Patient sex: M
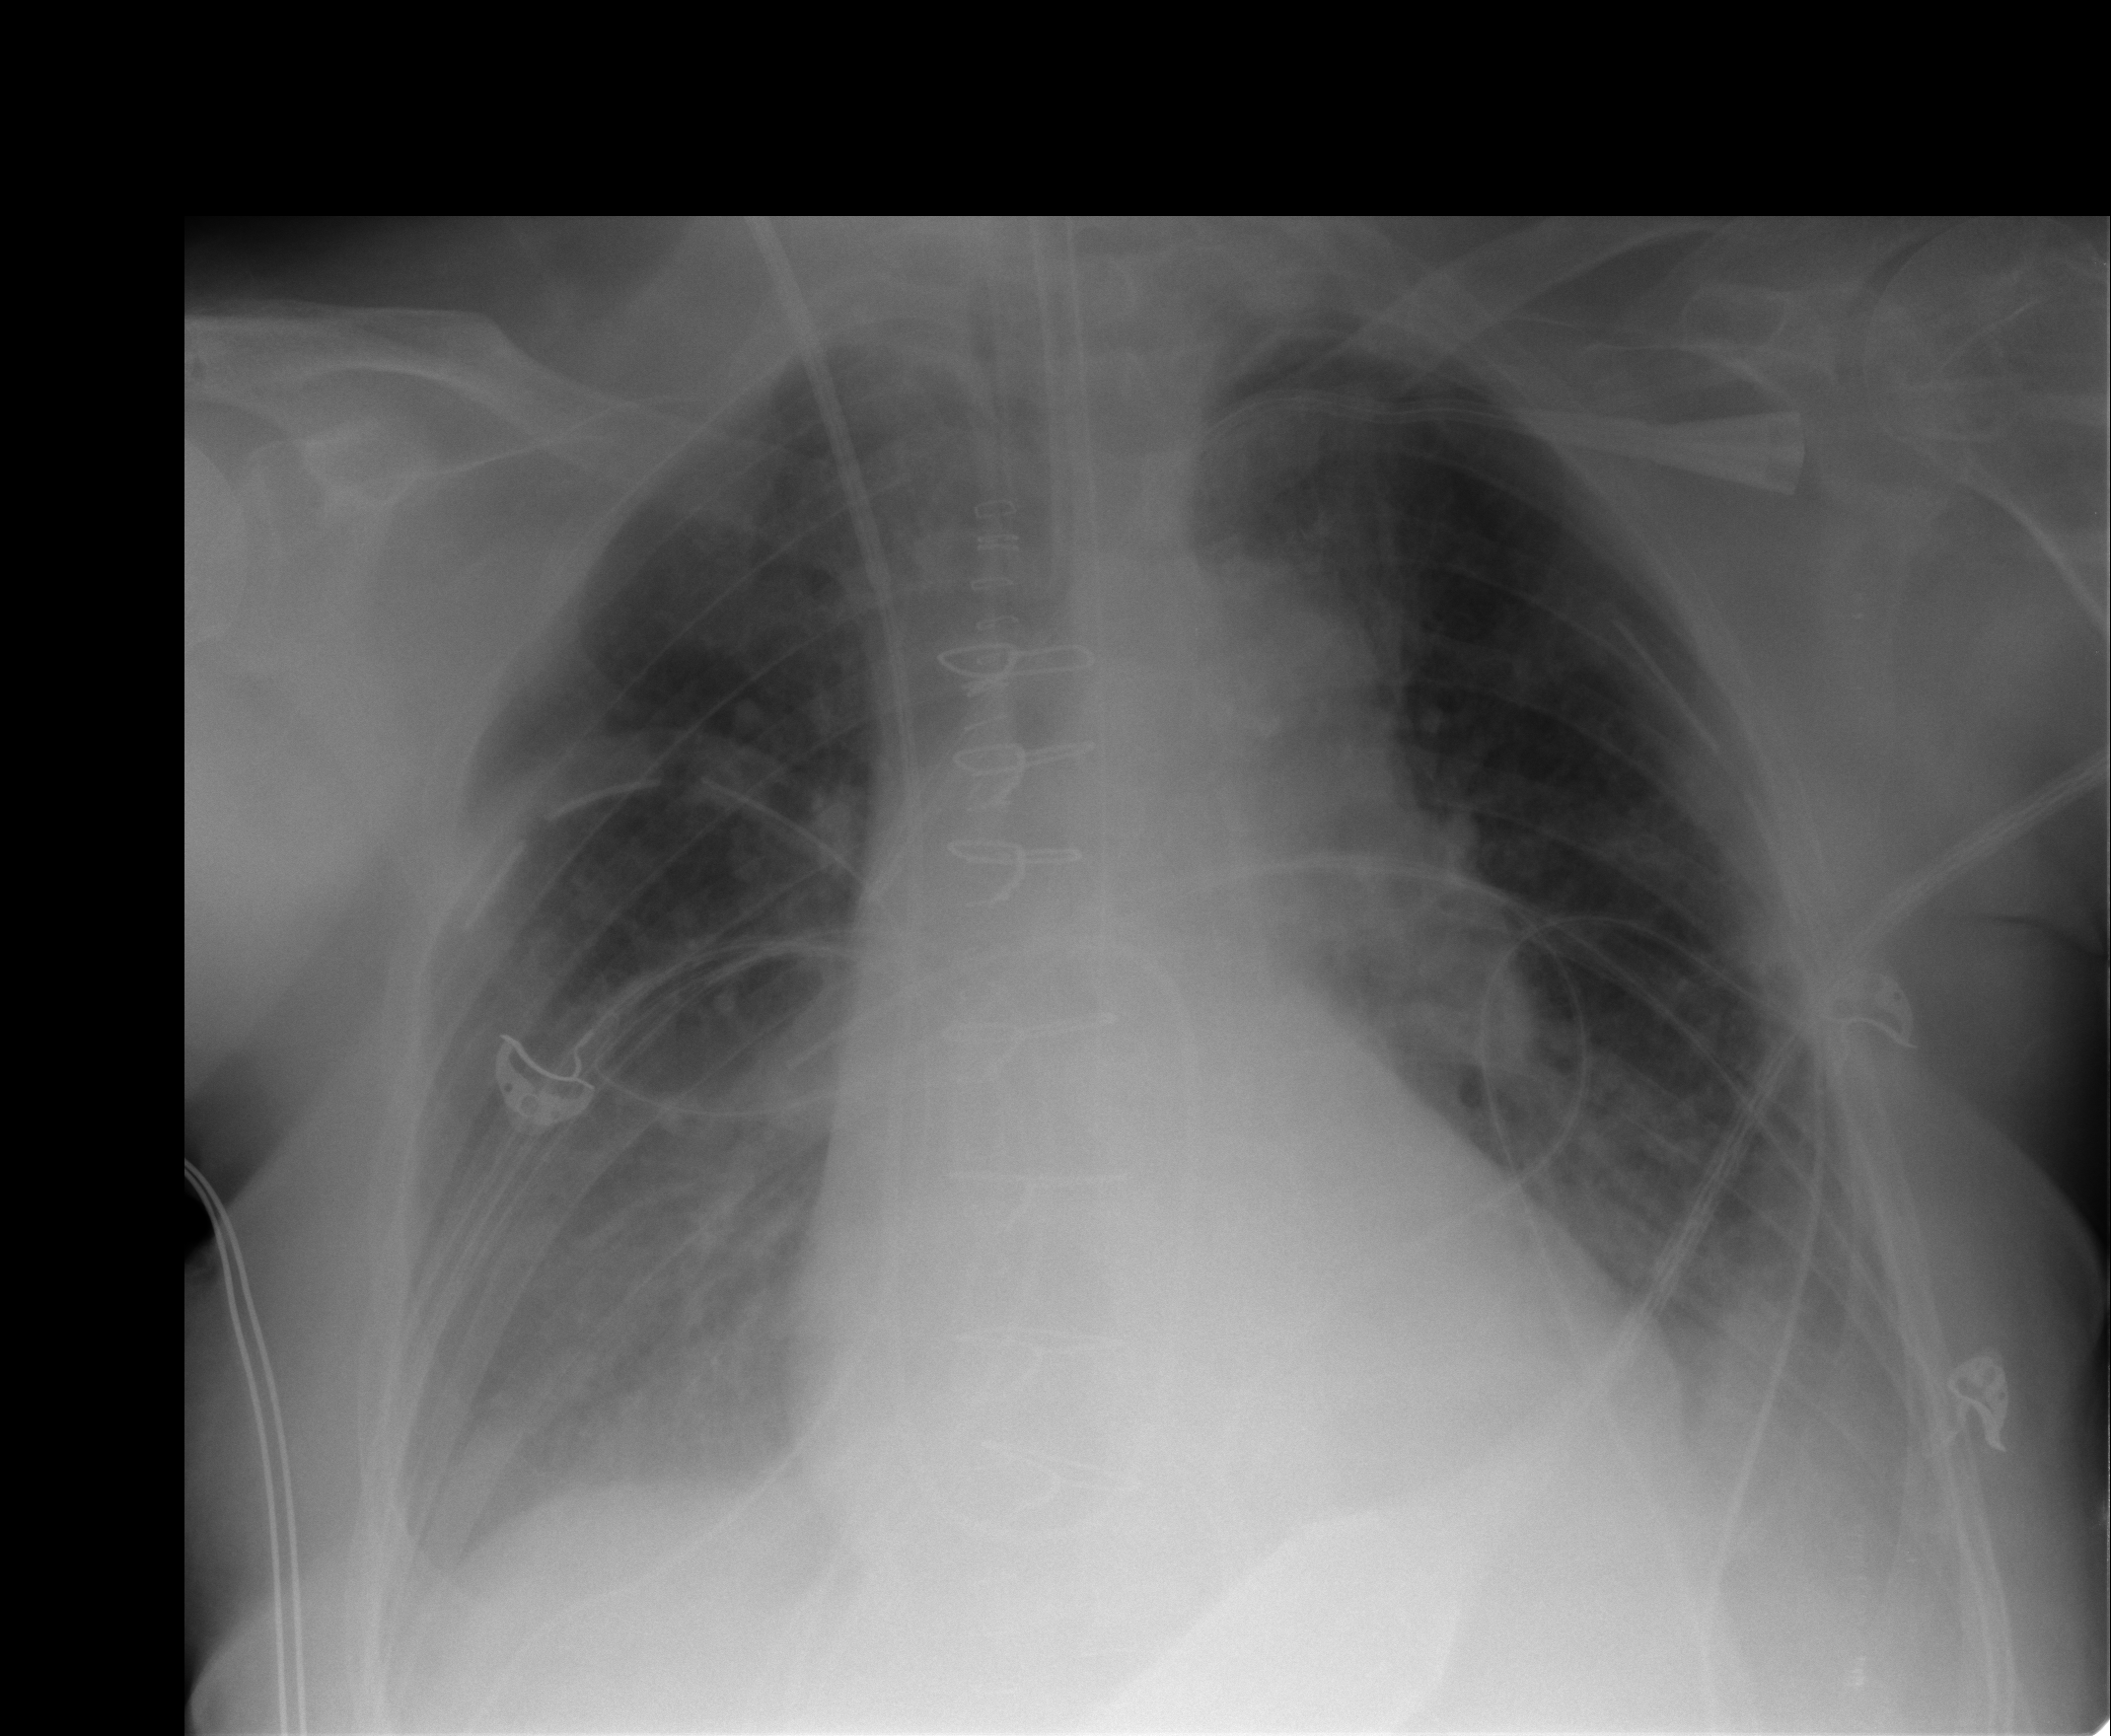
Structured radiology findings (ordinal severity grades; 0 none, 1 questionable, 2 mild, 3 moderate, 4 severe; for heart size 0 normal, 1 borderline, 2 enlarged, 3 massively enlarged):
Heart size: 0
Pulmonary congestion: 0
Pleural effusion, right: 1
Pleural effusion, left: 2
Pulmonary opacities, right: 0
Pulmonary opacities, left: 0
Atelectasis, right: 2
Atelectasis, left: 0